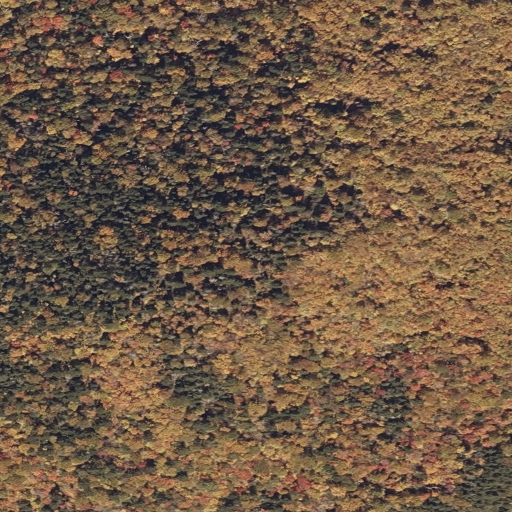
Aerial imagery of mountain in Maine named Brush Mountain containing evergreen forest, deciduous forest, and mixed forest